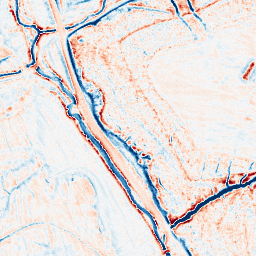
Category: edge_preserving
Decomposition family: anisotropic_diffusion
Decomposition parameters: iterations: 20
kappa: 10
gamma: 0.15
Upsampling method: sinc_blackman
Upsampling parameters: scale: 2
kernel_size: 16
Upsampling scale: 2